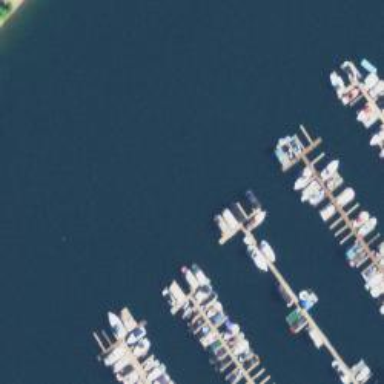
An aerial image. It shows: Man-made pier.